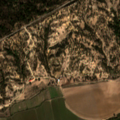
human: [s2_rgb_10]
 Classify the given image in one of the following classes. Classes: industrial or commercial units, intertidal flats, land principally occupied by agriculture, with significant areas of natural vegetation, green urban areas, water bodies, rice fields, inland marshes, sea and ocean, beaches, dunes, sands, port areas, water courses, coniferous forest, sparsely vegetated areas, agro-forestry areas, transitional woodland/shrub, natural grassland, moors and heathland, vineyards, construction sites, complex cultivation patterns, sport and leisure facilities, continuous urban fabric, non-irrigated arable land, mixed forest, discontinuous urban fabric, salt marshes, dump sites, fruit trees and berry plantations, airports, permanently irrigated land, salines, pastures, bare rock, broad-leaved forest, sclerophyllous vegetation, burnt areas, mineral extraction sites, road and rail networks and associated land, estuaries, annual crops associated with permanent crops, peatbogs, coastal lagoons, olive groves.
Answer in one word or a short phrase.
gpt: permanently irrigated land, rice fields, agro-forestry areas, broad-leaved forest